Question:
This message says: 'Required authorization. To access on the server http://localhhost:8080 you should enter login and password. Server message: Spring'.
I'm using Hibernate 4, Spring 4 and Gradle. Also, I'm using Spring Boot. But this message appears even if I have got plane code from <URL>. What caused it and how to get rid of it? What's wrong? No error messages in console.
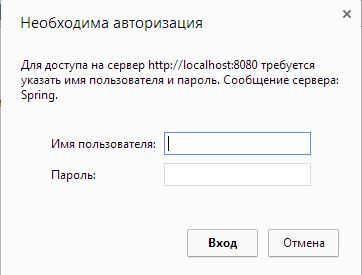
Answer: Search for 'security properties' in your project and set
'''
security.basic.enabled=false
'''
<URL>
Check in above link.
From Doc: